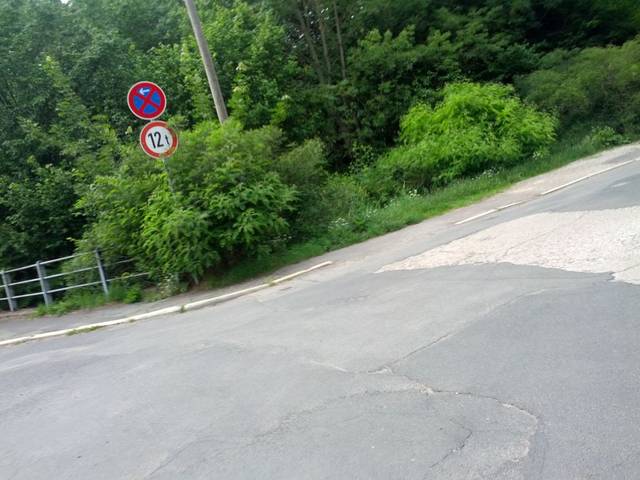
Region: Germany
Coordinates: 50.983, 10.301